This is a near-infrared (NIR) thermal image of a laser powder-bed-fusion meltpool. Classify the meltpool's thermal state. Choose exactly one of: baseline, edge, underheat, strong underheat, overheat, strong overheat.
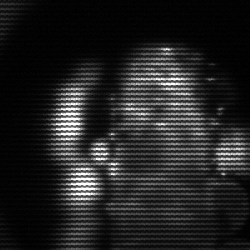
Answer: strong underheat